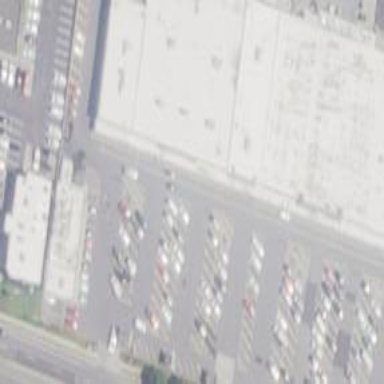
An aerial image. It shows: Retail building.